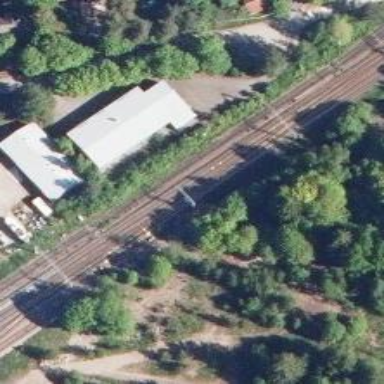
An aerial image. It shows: Continuous rail railway with electrified contact line.